Question: I want to add confirm box by using JavaScript. So, here is the code that I have used. When I click on the Delete button, it shows me a Confirmation message and when I click Ok, it doesn't delete my row.
What is wrong with this? How can I fix this?

'''
<!DOCTYPE HTML PUBLIC "-//W3C//DTD HTML 4.01//EN" "http://www.w3.org/TR/html4/strict.dtd">
<html>
<head>
<!-- Bootstrap core CSS -->
<link href="https://maxcdn.bootstrapcdn.com/bootstrap/3.3.4/css/bootstrap.min.css" rel="stylesheet">
</head>
<body>
<div class="row"> <!-- Start Of The Row Class -->
<div class="col-md-8 col-sm-4 hero-feature"> <!-- Start Of The Col Class -->
<br><br>
<?php
error_reporting(E_ALL ^ E_DEPRECATED);
include('ksdb.php');
// get results from database
$result = mysql_query("SELECT * FROM academic")
or die(mysql_error());
?>
<table class='table table-bordered'>
<tr class='danger'>
<th>ID</th>
<th>Name</th>
<th>Username</th>
</tr>
<?php
// display data in table
while($row = mysql_fetch_array( $result )) {
?>
<tr>
<td><?php echo $row['id']; ?></td>
<td><?php echo $row['name']; ?></td>
<td><?php echo $row['username']; ?></td>
<td><a href="AdminChangePw.php?id=<?php echo $row['id']; ?>" alt="edit" >Change</a></td>
<td><a href="AdminEdit.php?id=<?php echo $row['id']; ?>" alt="edit" >Edit</a></td>
<td><input type="button" onClick="deleteme(<?php echo $row['id']; ?>)" name="Delete" value="Delete"></td>
</tr>
<script language="javascript">
function deleteme(delid)
{
if(confirm("Do you want Delete!")){
window.location="AdminDel.php?id=' +id+'";
return true;
}
}
</script>
<?php
}
?>
</table>
</div> <!-- End Of The Col Class -->
</div> <!-- End Of The Row Class -->
<script src="https://ajax.googleapis.com/ajax/libs/jquery/1.12.4/jquery.min.js"></script>
<script src="https://maxcdn.bootstrapcdn.com/bootstrap/3.3.7/css/bootstrap.min.css"></script>
</body>
</html>
'''
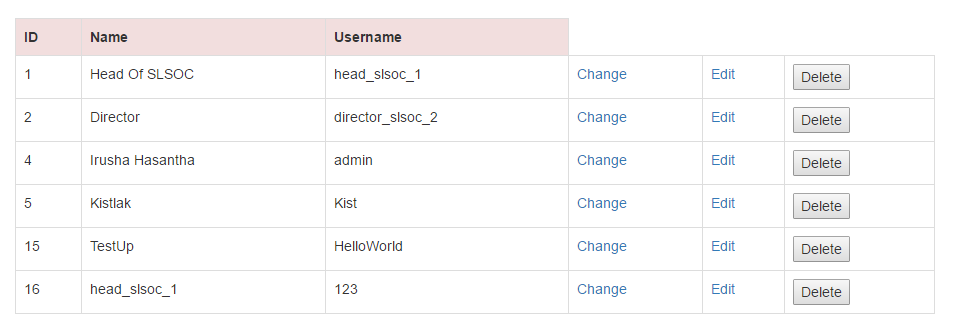
Answer: Change the id to 'delid'. You are calling the function as 'deleteme(delid)'.
So You Must use delid, instead of id.
'''
function deleteme(delid)
{
if(confirm("Do you want Delete!")){
window.location.href="AdminDel.php?id="+delid; /*Change id to 'delid'*/
return true;
}
}
'''